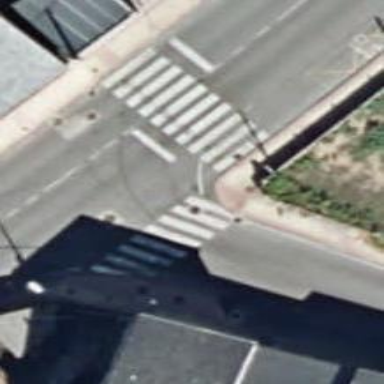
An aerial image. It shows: Uncontrolled road crossing.